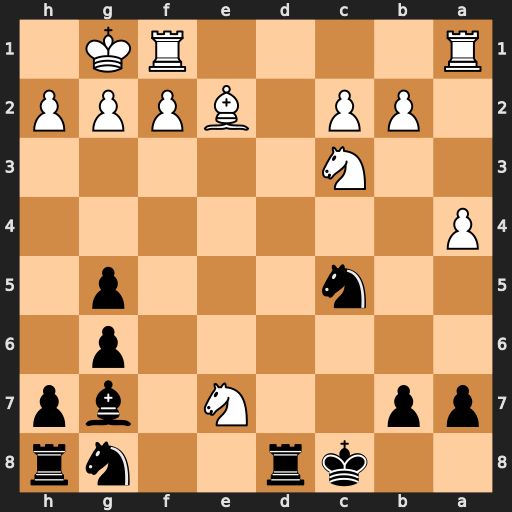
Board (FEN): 2kr2nr/pp2N1bp/6p1/2n3p1/P7/2N5/1PP1BPPP/R4RK1
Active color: b
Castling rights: -
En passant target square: -
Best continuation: Nxe7